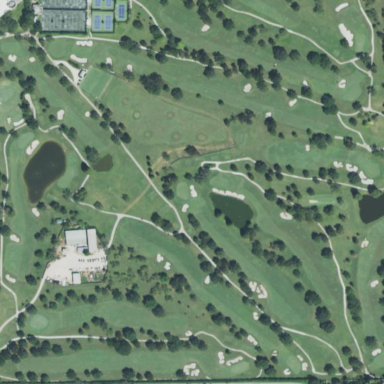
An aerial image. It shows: Golf course.